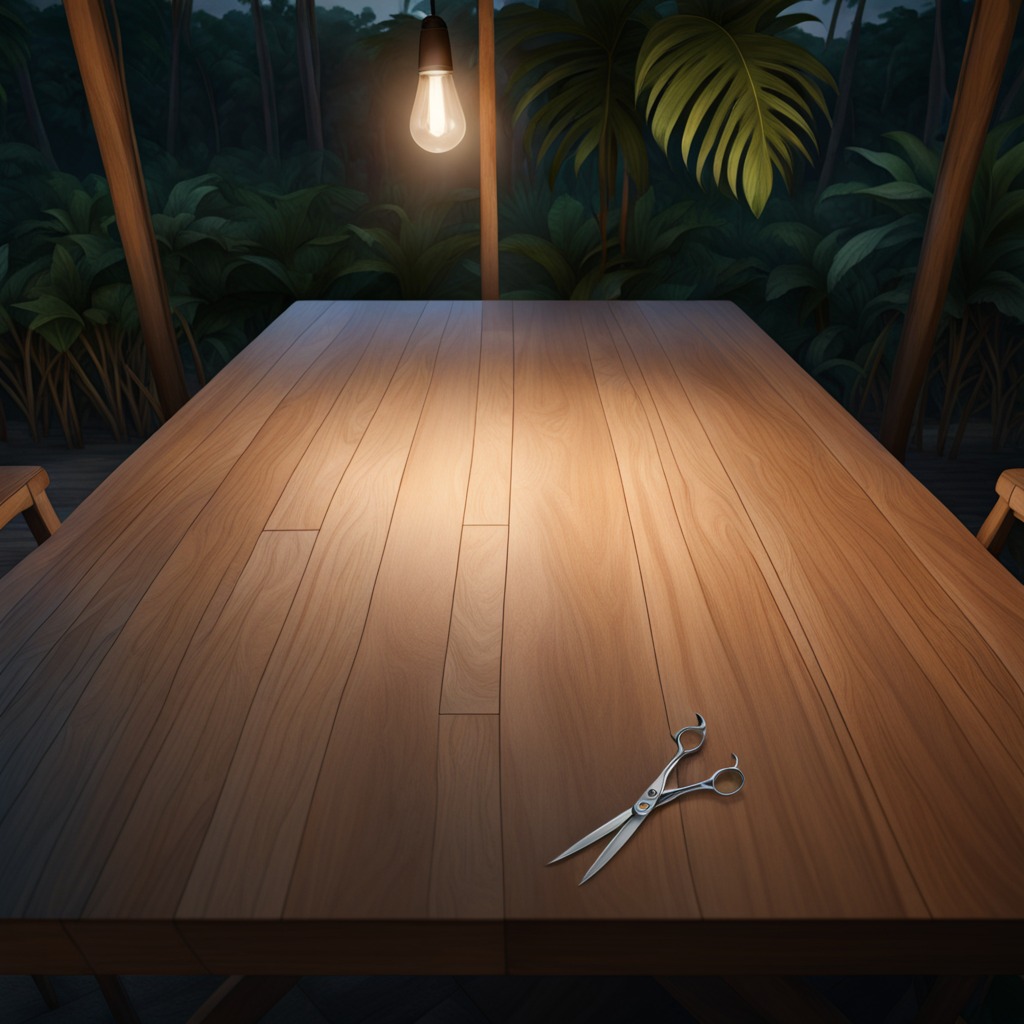
A scissor is lying on the wooden table inside a jungle field workshop tent at night.